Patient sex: M
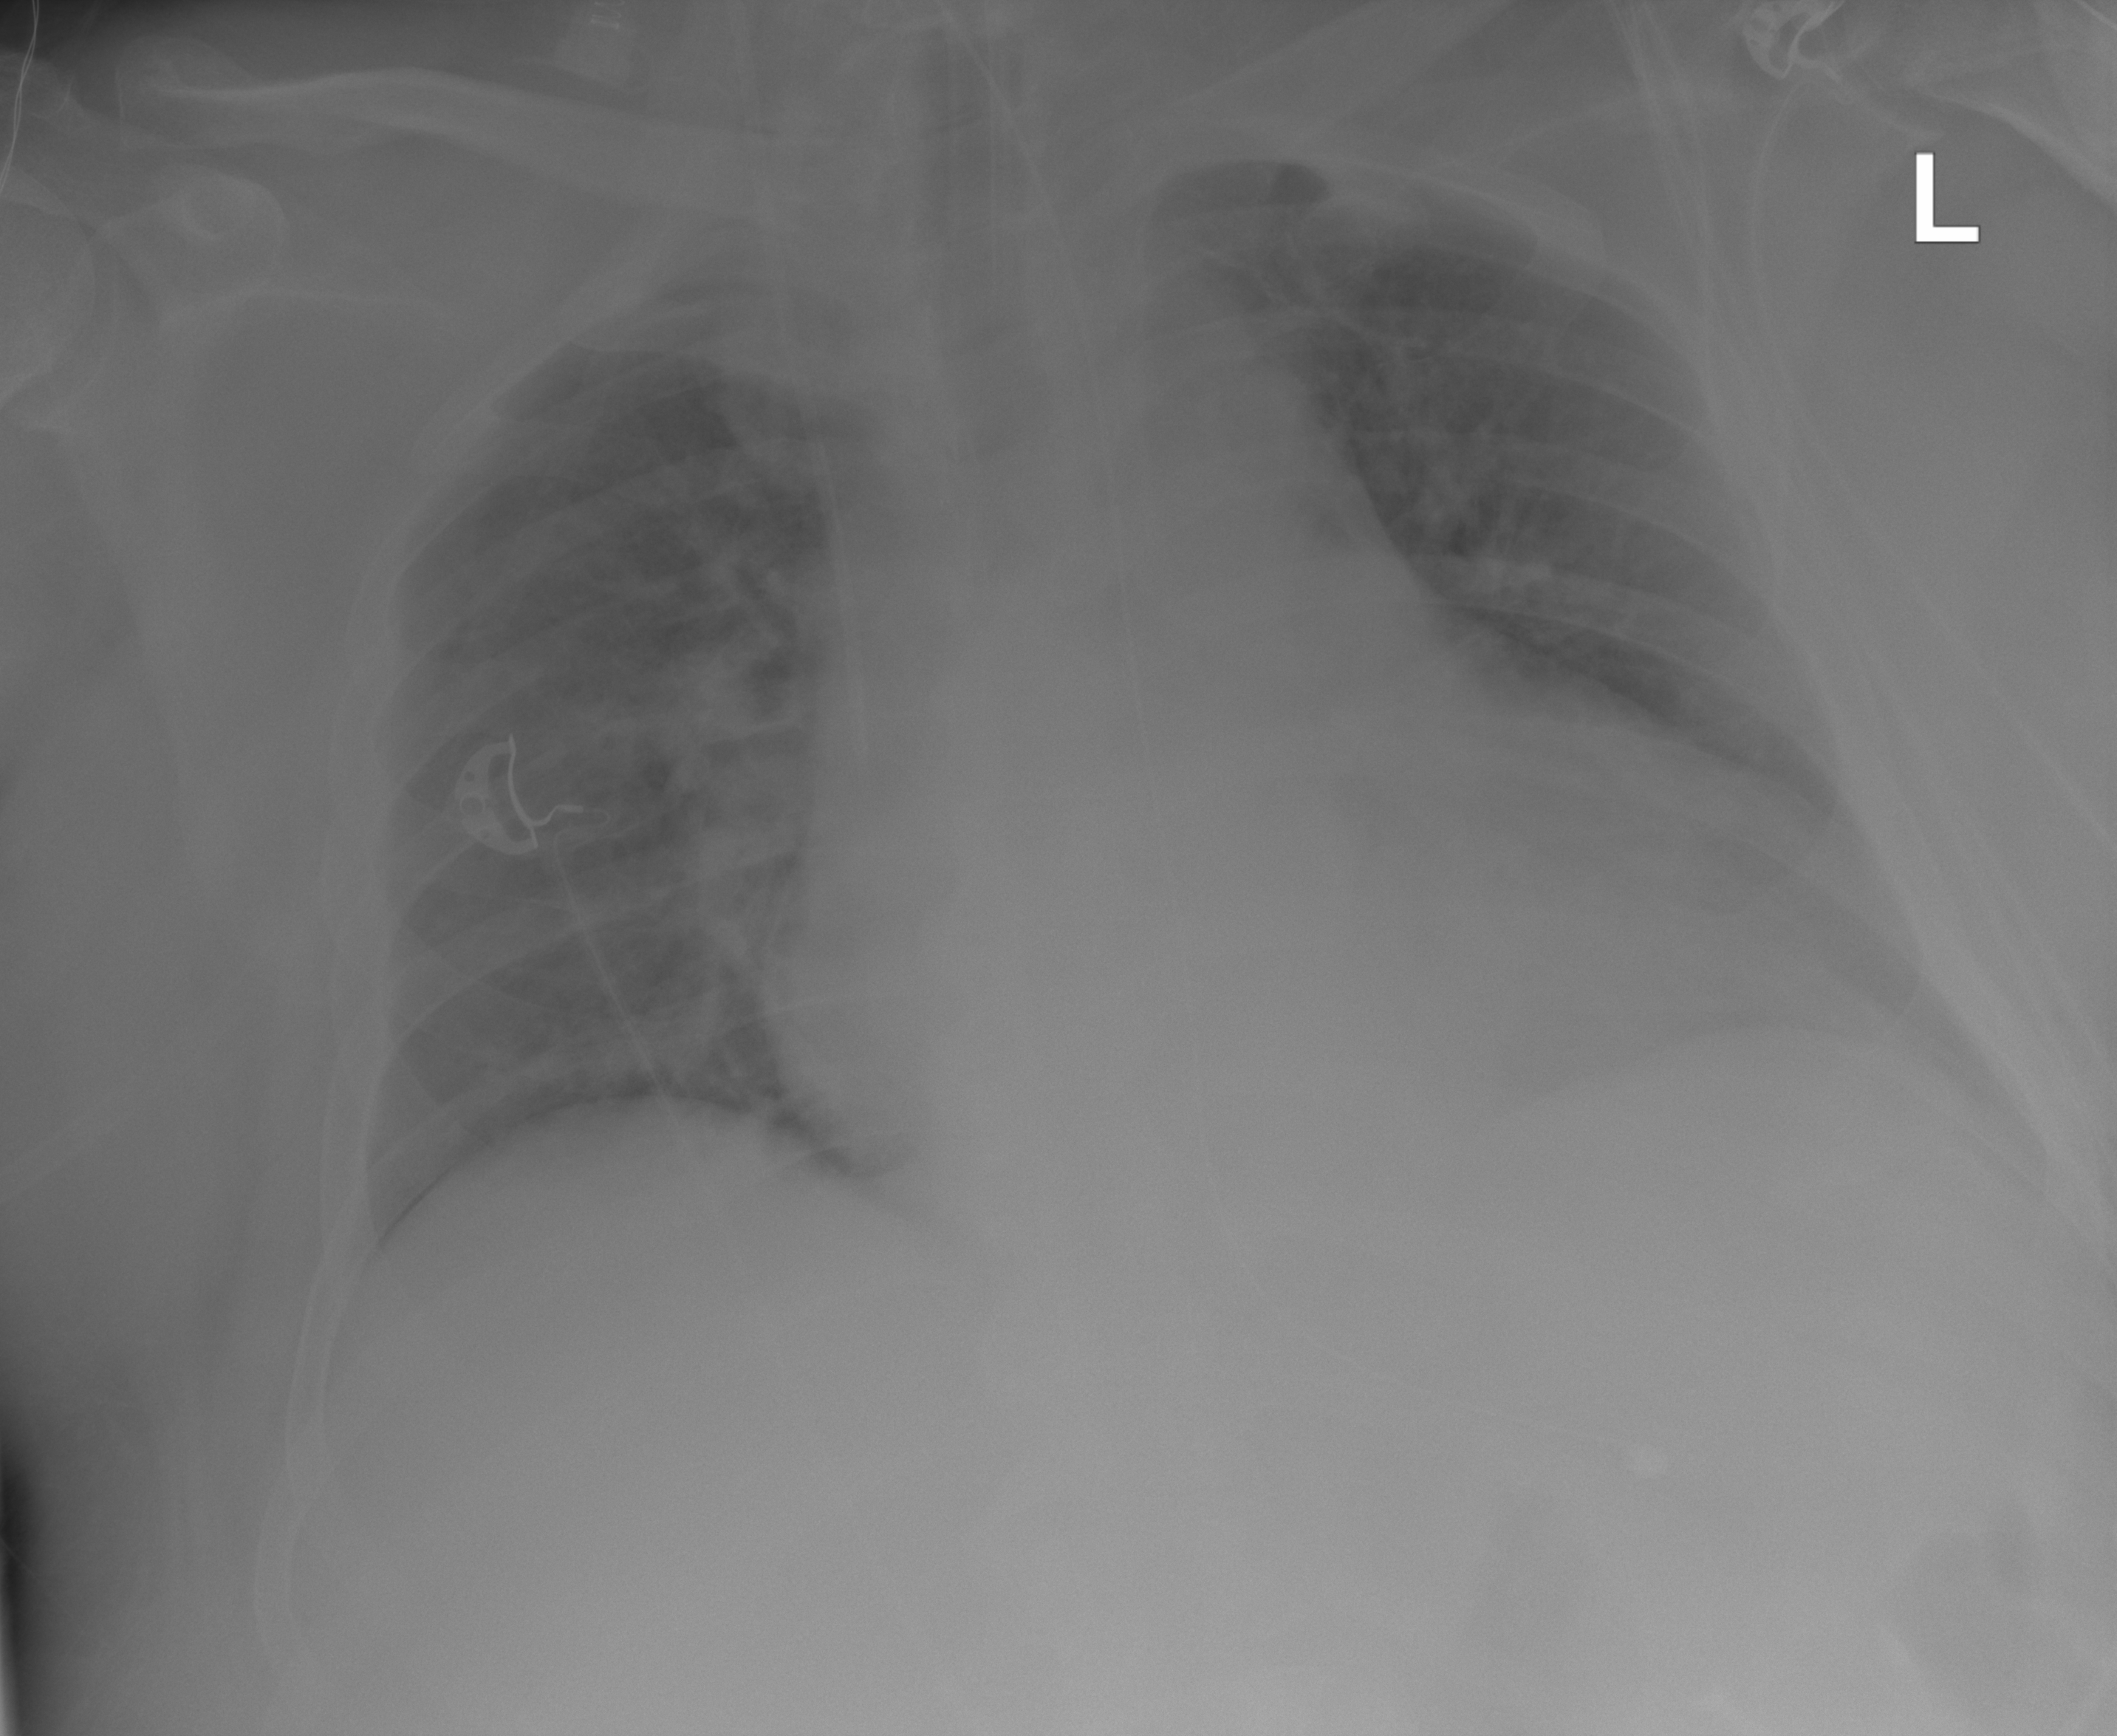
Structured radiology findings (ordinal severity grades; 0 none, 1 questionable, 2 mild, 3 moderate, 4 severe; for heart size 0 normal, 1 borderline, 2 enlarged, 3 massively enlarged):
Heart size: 2
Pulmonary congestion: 2
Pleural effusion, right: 0
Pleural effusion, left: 0
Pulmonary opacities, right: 0
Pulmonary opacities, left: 0
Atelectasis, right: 0
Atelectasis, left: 0